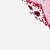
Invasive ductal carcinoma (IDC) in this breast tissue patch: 0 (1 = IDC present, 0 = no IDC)